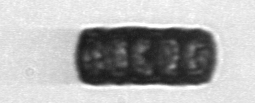
Label: Paralia_sulcata